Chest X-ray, AP view. Patient: 52 years old, sex F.
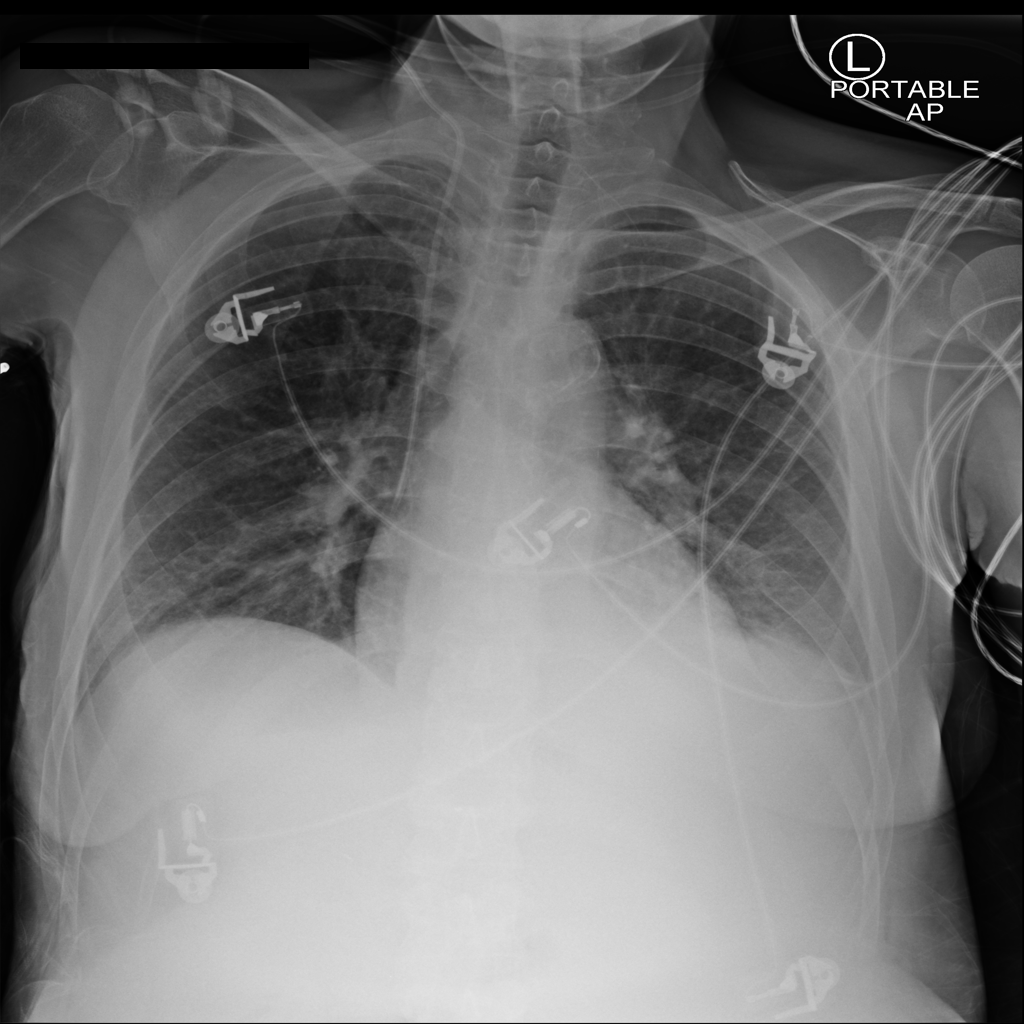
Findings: Effusion